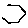
Label: hexagon